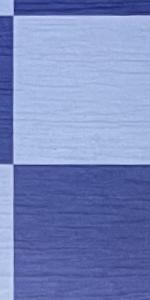
Label: Empty